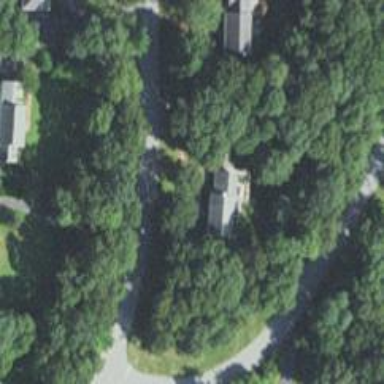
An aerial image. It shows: Residential driveway.